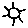
Label: sun